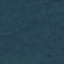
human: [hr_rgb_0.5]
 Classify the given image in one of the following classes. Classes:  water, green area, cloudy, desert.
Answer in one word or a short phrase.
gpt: green area